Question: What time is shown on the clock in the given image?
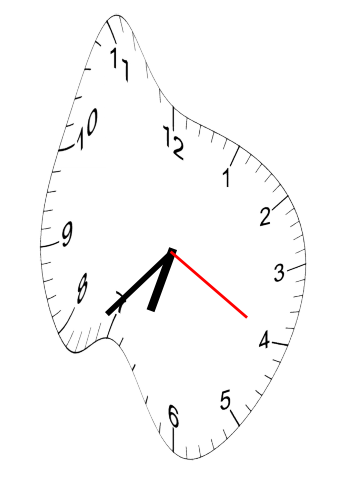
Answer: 06:37:20